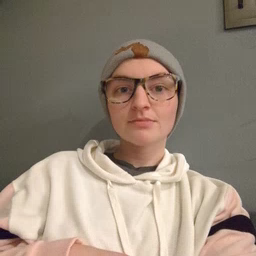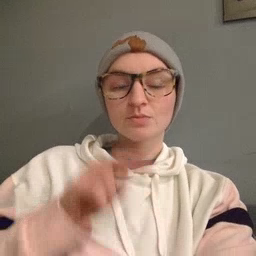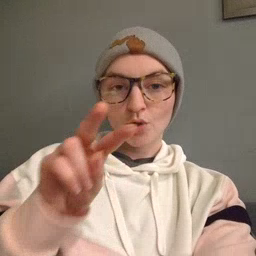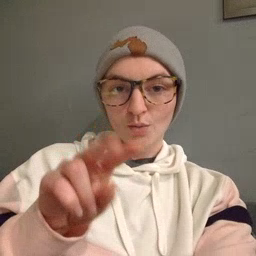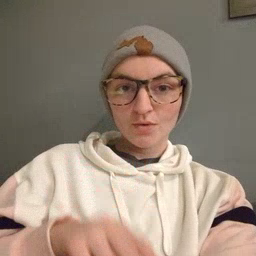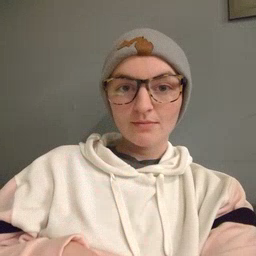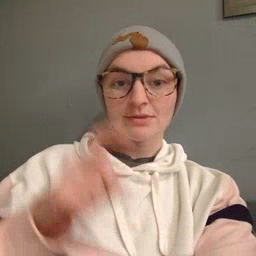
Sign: look